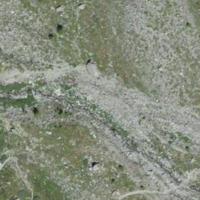
EUNIS habitat code: 48
Species observed at this site:
Saxifraga bryoides